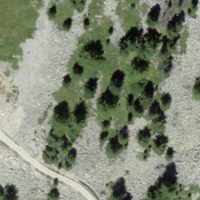
EUNIS habitat code: 26
Species observed at this site:
Sempervivum montanum